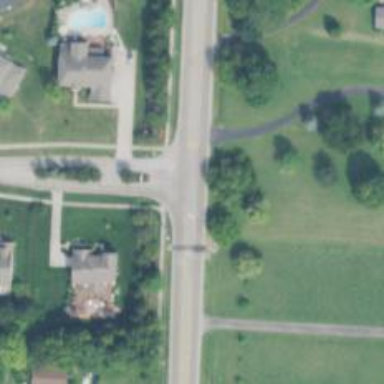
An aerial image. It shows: Tertiary road.